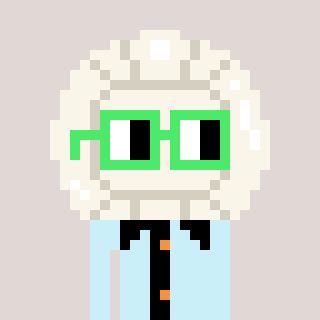
a pixel art character with square light green glasses, a volleyball-shaped head and a cold-colored body on a warm background